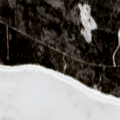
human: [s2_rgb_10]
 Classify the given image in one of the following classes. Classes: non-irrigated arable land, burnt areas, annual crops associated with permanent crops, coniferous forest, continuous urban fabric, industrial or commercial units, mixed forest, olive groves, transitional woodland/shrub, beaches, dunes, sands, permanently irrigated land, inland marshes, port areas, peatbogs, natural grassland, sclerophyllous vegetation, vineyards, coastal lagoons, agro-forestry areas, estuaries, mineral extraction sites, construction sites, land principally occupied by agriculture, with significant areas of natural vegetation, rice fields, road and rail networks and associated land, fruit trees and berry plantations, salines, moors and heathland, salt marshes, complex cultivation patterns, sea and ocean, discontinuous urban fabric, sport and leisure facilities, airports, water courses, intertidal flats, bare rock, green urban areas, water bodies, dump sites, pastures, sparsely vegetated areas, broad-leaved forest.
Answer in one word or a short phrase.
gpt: mixed forest, water bodies